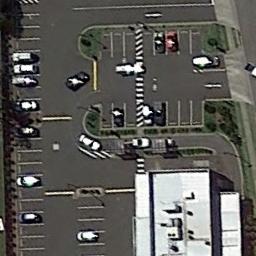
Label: parking_lot